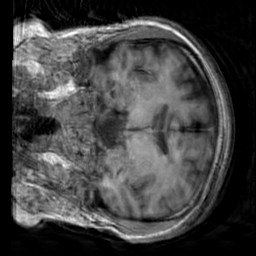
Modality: T1w
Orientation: coronal
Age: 29
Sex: male
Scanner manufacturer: siemens
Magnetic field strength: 3 T
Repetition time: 2.3 s
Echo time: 0.00303 s